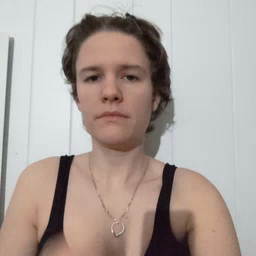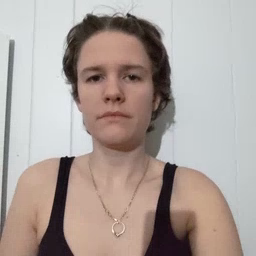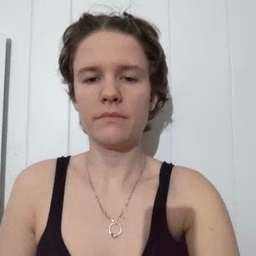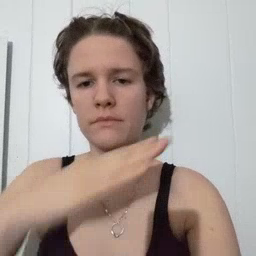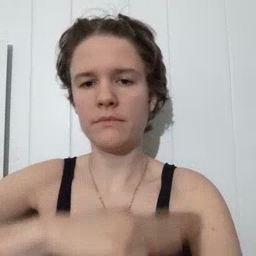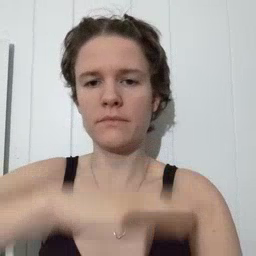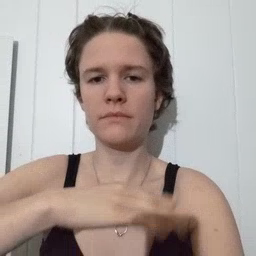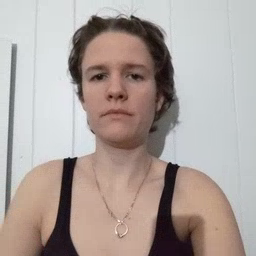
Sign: table